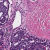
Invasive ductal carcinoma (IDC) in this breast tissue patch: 0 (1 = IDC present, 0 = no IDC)